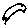
Label: bird